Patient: sex F, age 62
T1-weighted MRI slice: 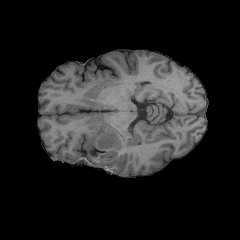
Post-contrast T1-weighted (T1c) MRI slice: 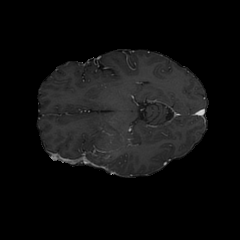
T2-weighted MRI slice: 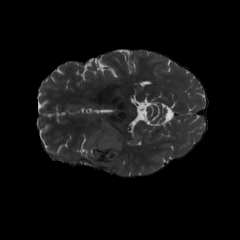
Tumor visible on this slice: yes
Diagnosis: Glioblastoma, IDH-wildtype
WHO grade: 4